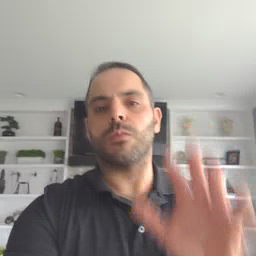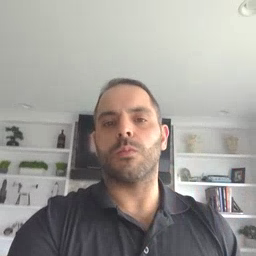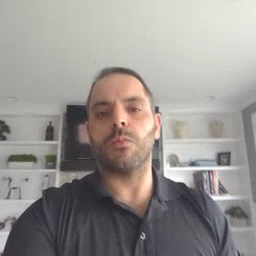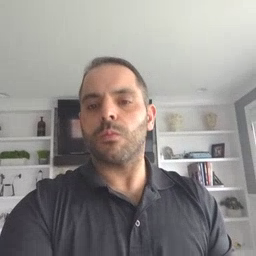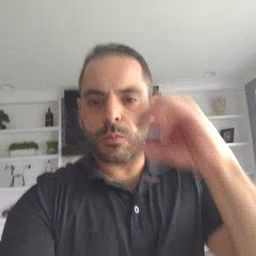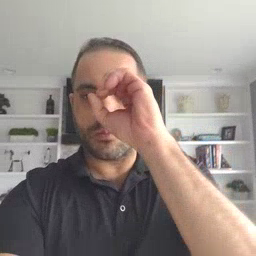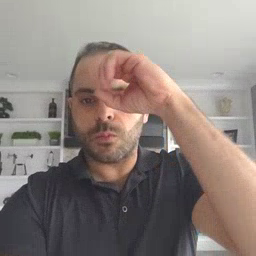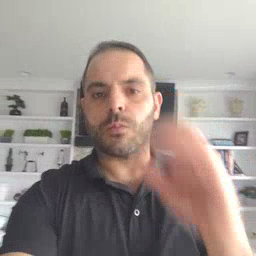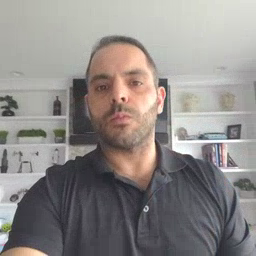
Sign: owl